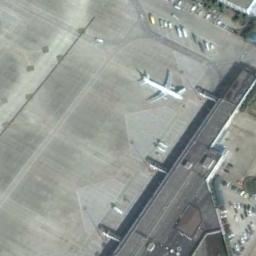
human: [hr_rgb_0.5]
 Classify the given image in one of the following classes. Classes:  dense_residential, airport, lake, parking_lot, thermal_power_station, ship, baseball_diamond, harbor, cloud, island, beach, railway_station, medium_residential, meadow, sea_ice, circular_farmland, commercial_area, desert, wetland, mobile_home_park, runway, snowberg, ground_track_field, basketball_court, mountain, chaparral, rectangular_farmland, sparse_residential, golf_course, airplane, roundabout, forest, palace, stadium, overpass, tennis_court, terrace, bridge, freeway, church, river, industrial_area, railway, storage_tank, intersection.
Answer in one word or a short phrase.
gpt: airplane